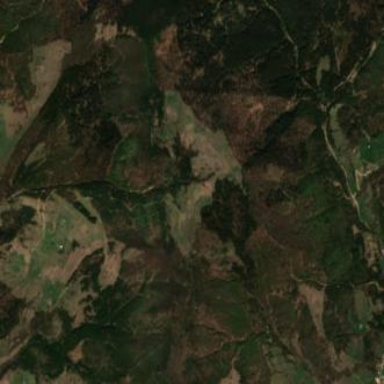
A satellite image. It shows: Forest area predominantly covered with needle-leaved trees.